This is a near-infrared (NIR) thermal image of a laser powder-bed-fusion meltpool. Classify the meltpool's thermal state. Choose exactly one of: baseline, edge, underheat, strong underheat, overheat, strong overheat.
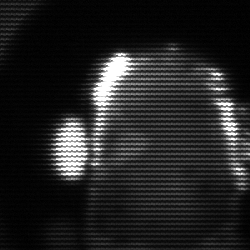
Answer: baseline